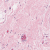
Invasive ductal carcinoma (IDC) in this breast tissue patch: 0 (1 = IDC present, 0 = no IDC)